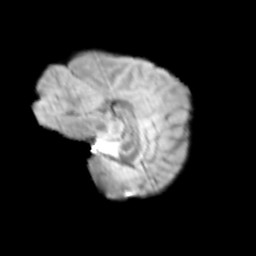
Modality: T2w
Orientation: sagittal
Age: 13
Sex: female
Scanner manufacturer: siemens
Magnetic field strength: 3 T
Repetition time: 3.8 s
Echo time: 0.07 s